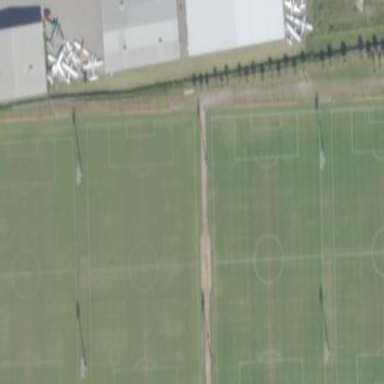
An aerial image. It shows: Soccer pitch for leisureland activities.